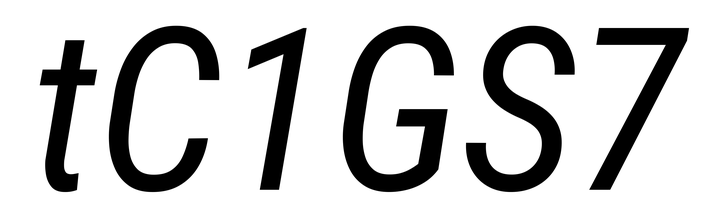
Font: Roboto-Italic_Condensed_Italic